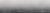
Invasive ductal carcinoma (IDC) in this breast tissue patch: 0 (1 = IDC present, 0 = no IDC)